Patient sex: M
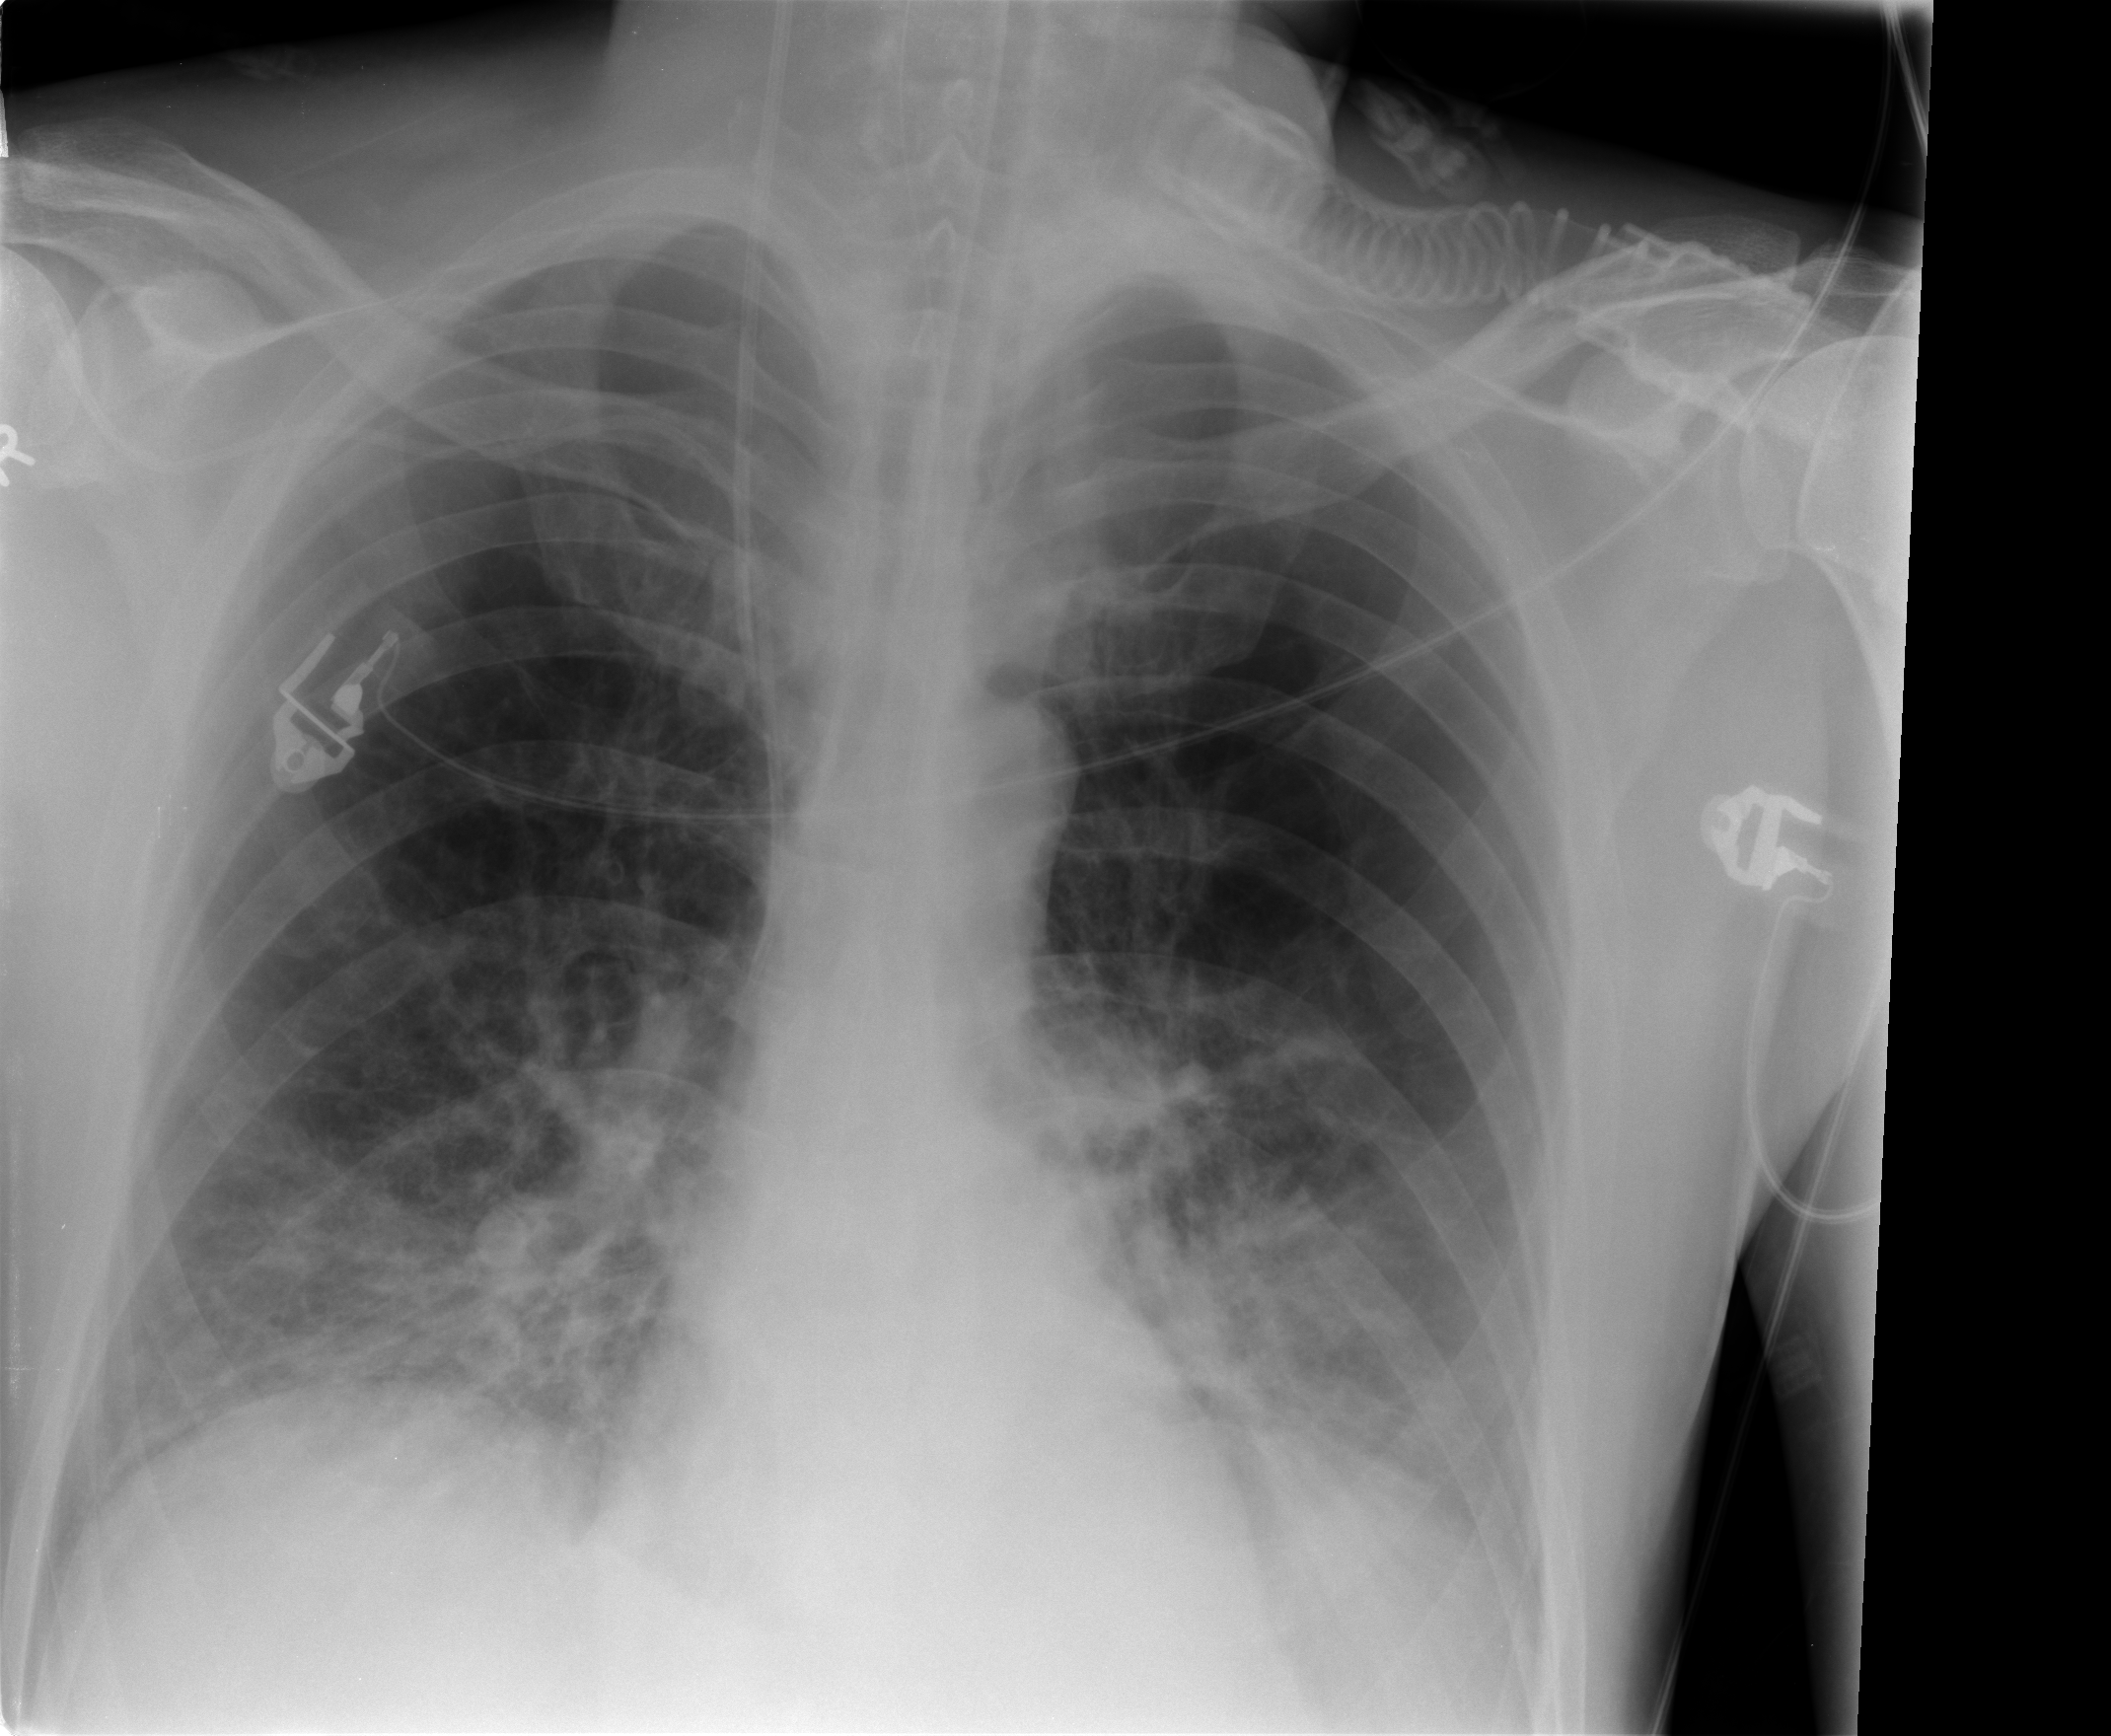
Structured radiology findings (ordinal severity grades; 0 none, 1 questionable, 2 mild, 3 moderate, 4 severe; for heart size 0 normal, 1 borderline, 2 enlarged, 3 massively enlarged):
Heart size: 0
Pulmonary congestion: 0
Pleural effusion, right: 1
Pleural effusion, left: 1
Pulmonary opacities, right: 2
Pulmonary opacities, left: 2
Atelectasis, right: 2
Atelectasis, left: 2